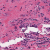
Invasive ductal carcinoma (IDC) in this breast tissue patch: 0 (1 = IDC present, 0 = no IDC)